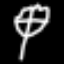
Label: leaf